Field crop: maize
Growth stage: 2
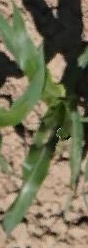
Species: maize